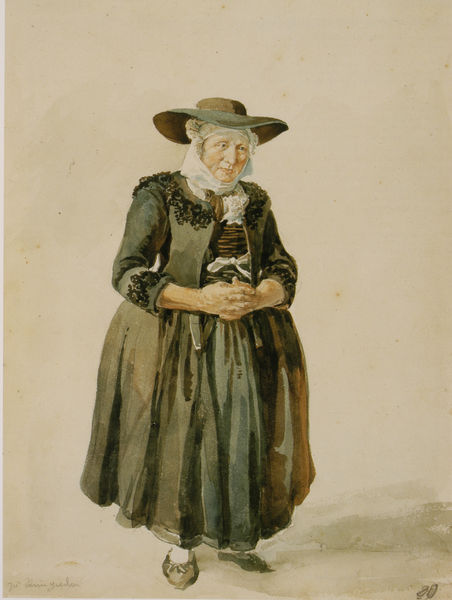
Titel: Bäuerin aus Steingaden in Trauer-Kleidung
Künstler: Johann Georg von Dillis
Standort: München
Institution: Privatbesitz
Schlagwörter: blau, gemälde, hand, haut, körper, schatten, weiß, aquarell, grün, ocker, braun, finger, frau, geste, grau, hell, hut, kleid, nase, schwarz, zeichnung, blick, dame, schal, tuch, haube, rock, schleife, alt, jacke, mütze, alte, arme, augen, barock, bluse, falten, gesicht, kragen, spitze, ärmel, bildnis, hände, portrait, porträt, signatur, land, figur, gewand, haare, mantel, realismus, stehend, klassizismus, schleifen, borte, kinn, traurig, schürze, alte dame, naturalismus, mieder, schuhe, studie, bäuerin, leer, farbe, grafik, schattierung, klein, füsse, dick, gefaltet, kopftuch, halstuch, goya, plüsch, rüschen, weste, krempe, gründ, bauer, strümpfe, spitzweg, tusche, courbet, unterschrift, koloriert, beten, schuh, tracht, andächtig, gefaltete hände, portät, hüfte, müde, korsett, gestickt, grünes kleid, grü, alte frau, verband, betend, kräftig, kpftuch, großmutter, aquarel, hintergrung, hände gefaltet, freu, coloration, kleif, koloration, gebände, landfrau, sonntagsgewand, beieg, amish, hellaquarell, kiunn, verrueckt, r, bethaltung, #jacke, flüllig